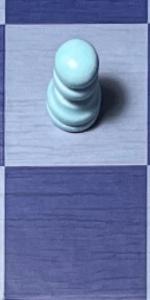
Label: Empty